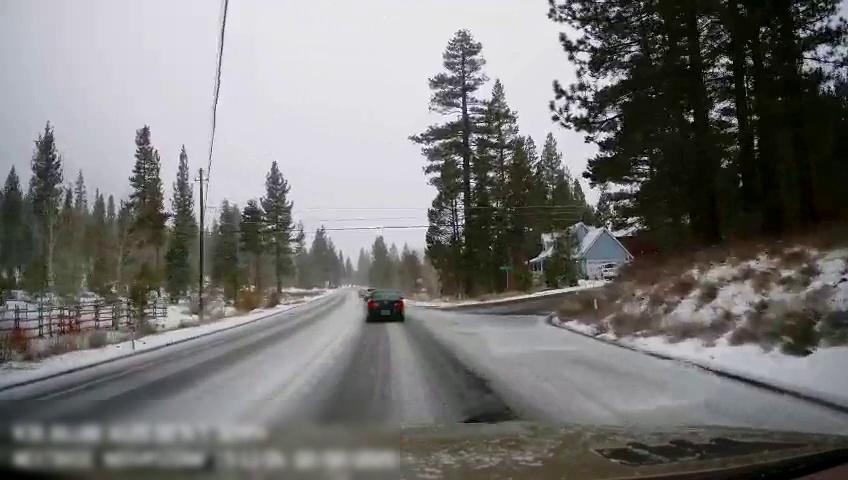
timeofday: Day
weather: Snowy
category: Drivable Space
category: Vehicles | SUV
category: Vehicles | Car
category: Vehicles | SUV
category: Traffic | Signs